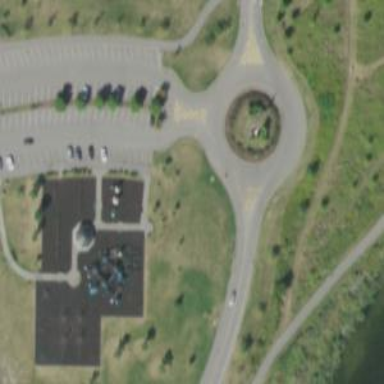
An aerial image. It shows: Tertiary road that leads to roundabout.